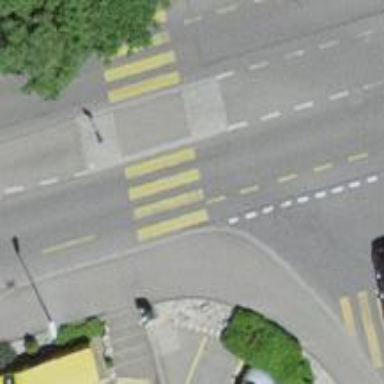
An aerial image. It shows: Zebra crossing on the road.